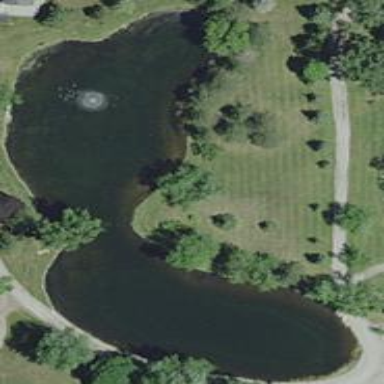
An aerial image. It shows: Peaceful pond surrounded by nature.